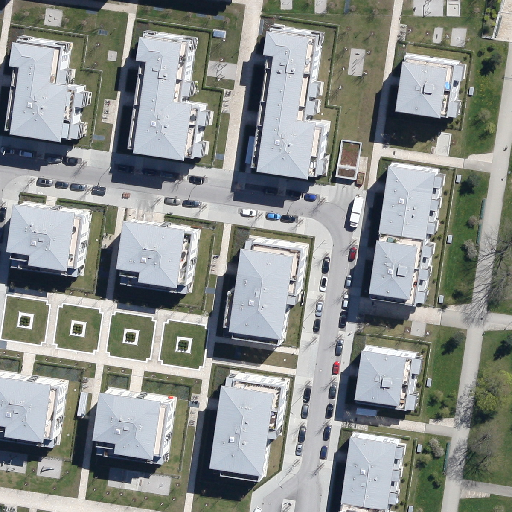
Referring expression: building along the road